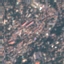
Land use / land cover: Residential